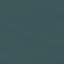
Land use / land cover class: SeaLake